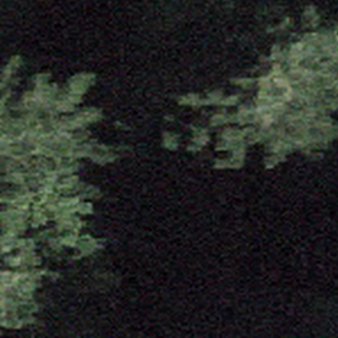
Label: other